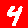
Digit: 4